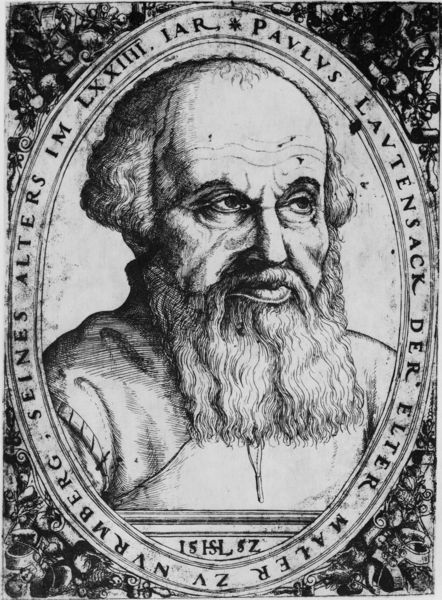
Titel: Bildnis des Paul Lautensack (Vater des Künstlers)
Künstler: Hanns Lautensack
Institution: (Seriendruck)
Schlagwörter: mann, weiß, frisur, grau, haar, mund, nase, schwarz, stirn, blick, ornament, alt, bart, hemd, augen, falten, gesicht, mensch, rahmen, sockel, vollbart, ärmel, bildnis, herr, portrait, porträt, fransen, haare, brustbild, lippen, locken, renaissance, kreis, oval, rund, schrift, wangen, italien, furchen, grafik, graphik, kahl, linien, papst, kartusche, ernst, inschrift, brauen, glatze, grimmig, pupillen, dekor, faltig, ornamente, maler, stuck, lider, medaillon, paul, druck, schraffur, radierung, stich, schwarzweiß, buchstabe, buchstaben, hohe stirn, halbglatze, wangenknochen, runzeln, anhänger, emblem, kupferstich, miniatur, verzierungen, der, nürnberg, vorne, umschrift, marx, kopernikus, paulus, lautensack, 1582, isl, nürenberg, der älter, 16. jh. gelehrter, paulus lautensack, elter, laventensack, alter mann